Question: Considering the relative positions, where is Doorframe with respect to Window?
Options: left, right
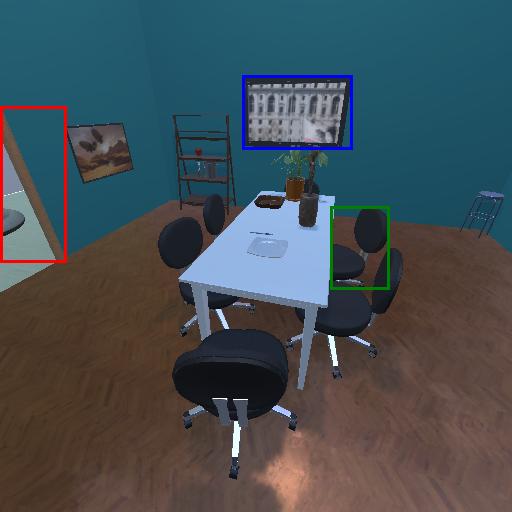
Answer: left